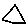
Label: triangle